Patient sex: M
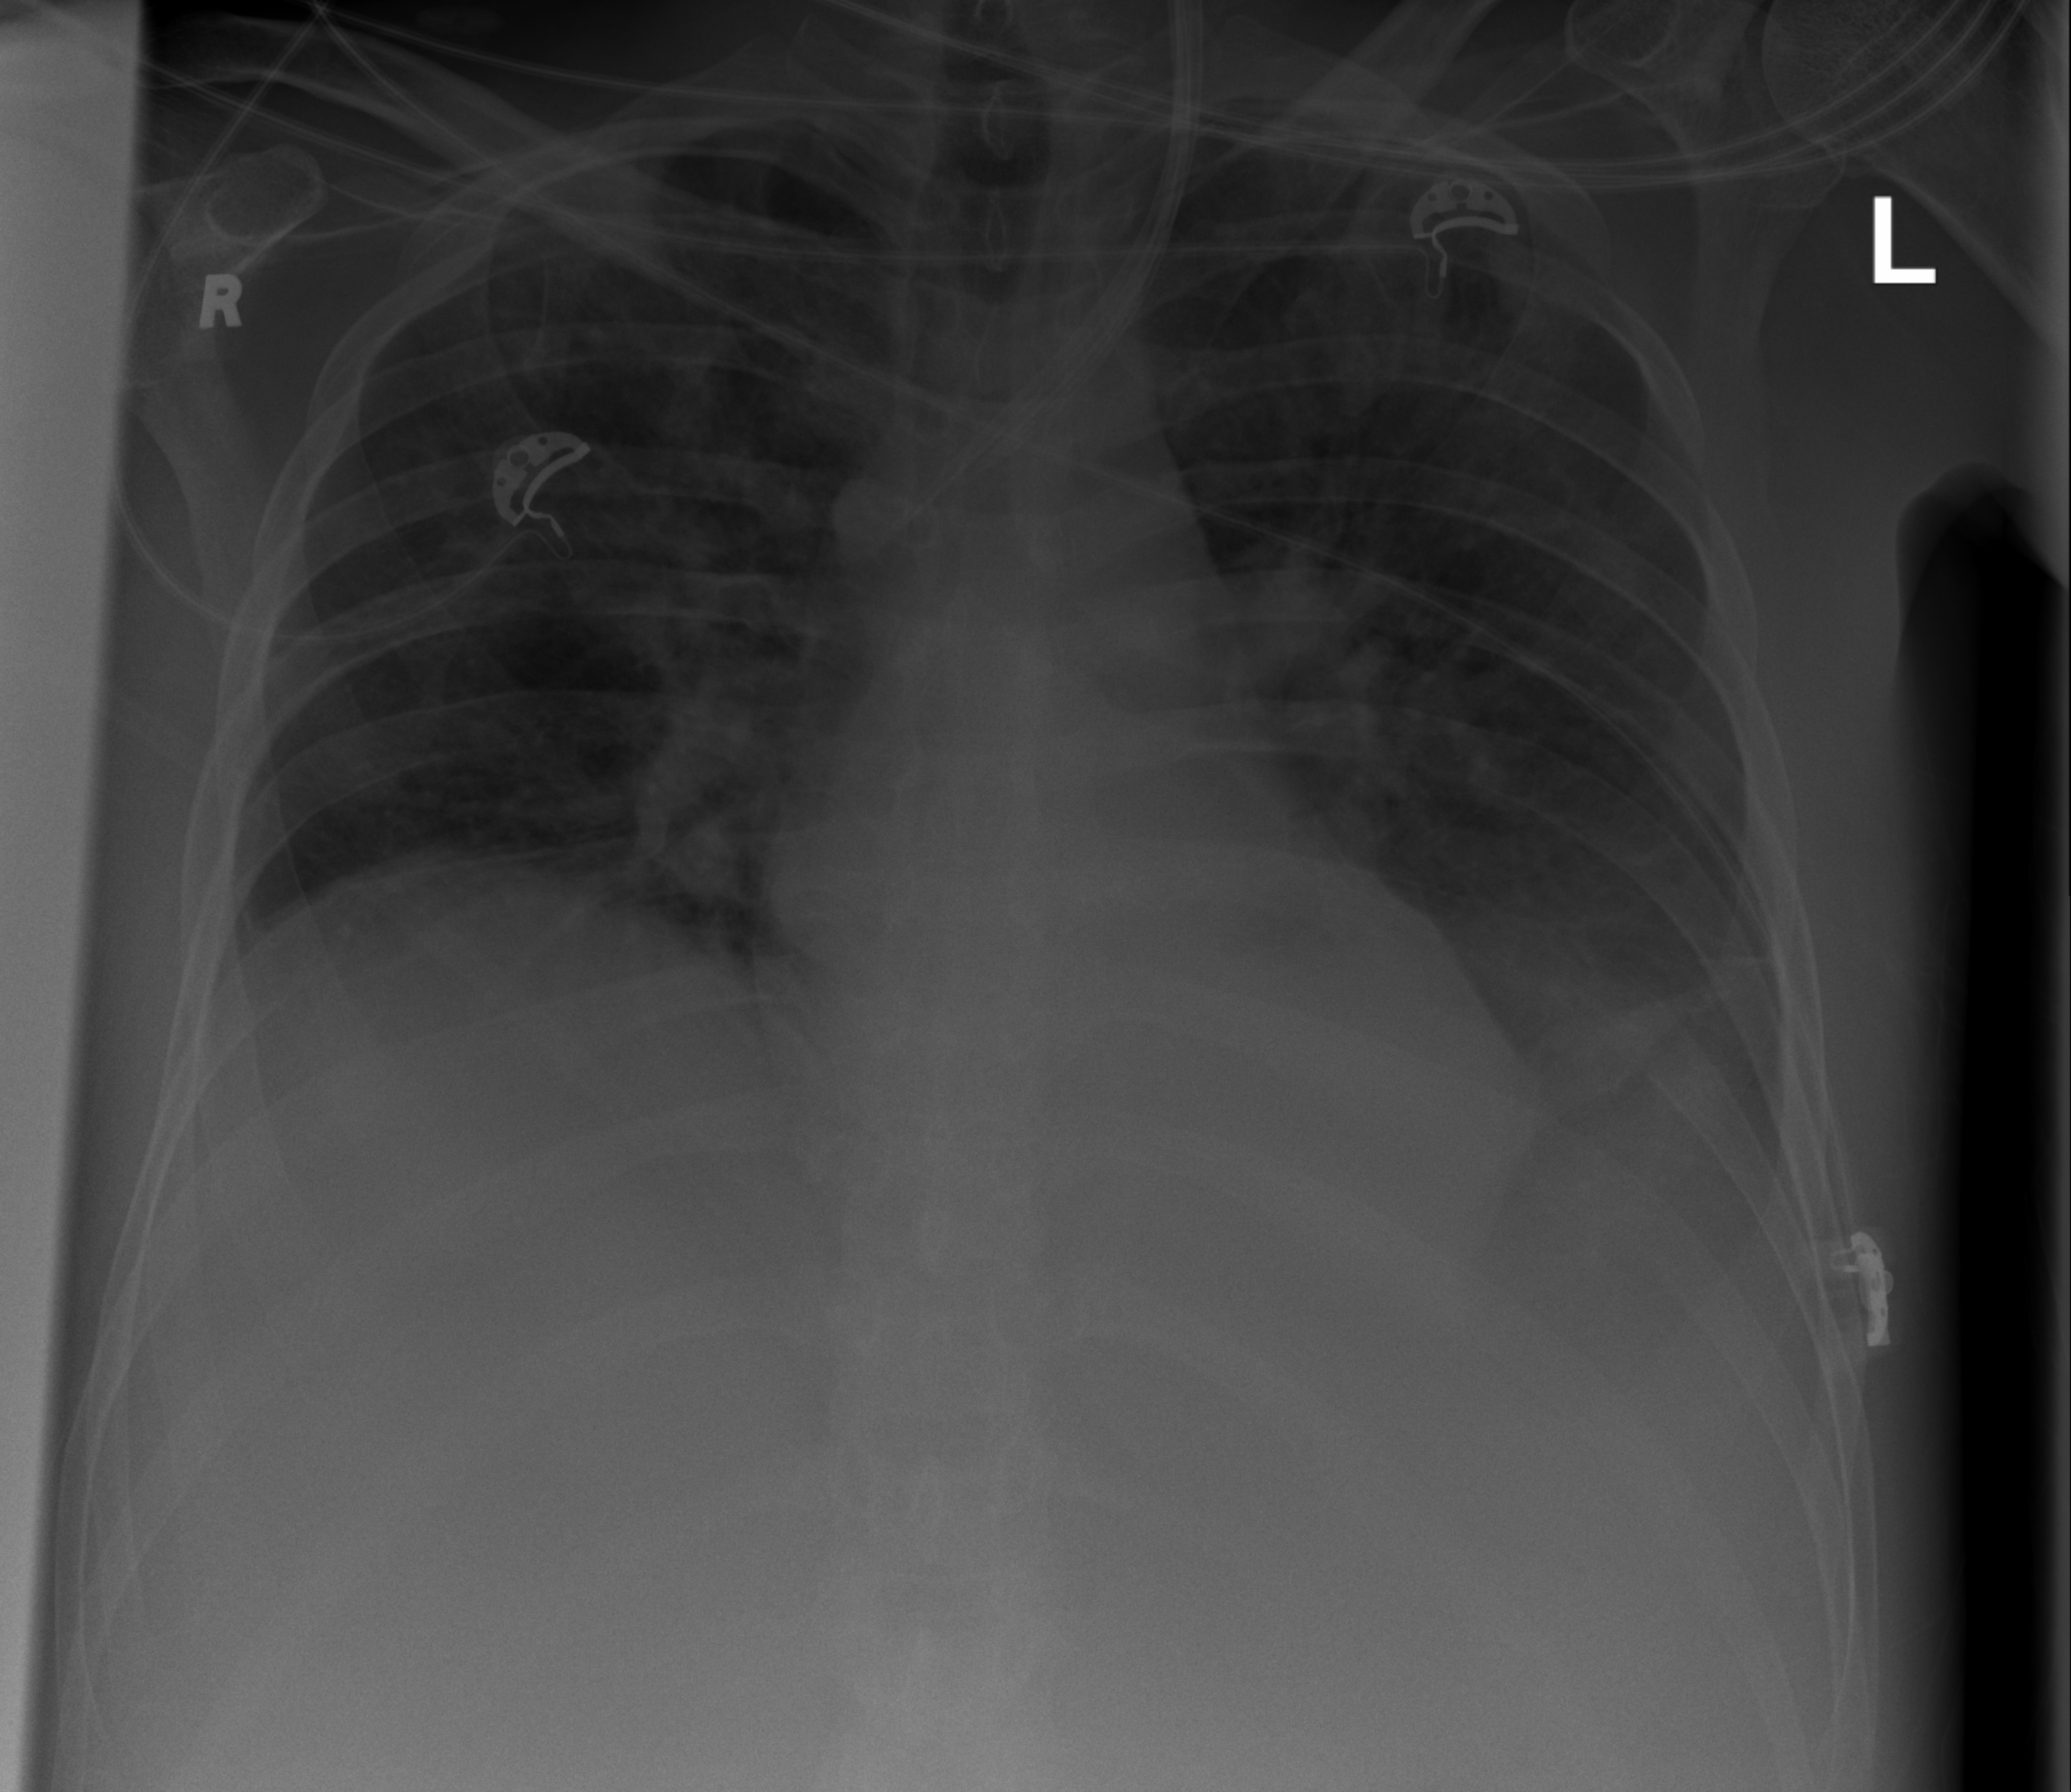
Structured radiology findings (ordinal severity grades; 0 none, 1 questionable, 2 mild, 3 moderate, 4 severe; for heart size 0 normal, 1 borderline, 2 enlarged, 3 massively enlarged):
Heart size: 0
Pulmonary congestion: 2
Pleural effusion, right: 0
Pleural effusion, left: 2
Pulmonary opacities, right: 2
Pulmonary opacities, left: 2
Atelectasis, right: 1
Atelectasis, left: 2